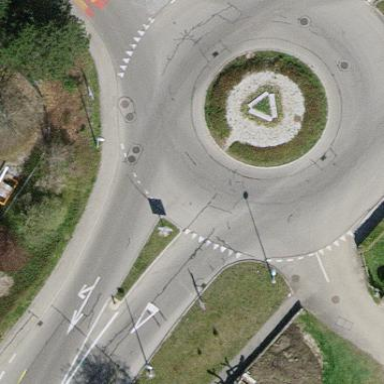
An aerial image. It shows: Roundabout at primary highway.